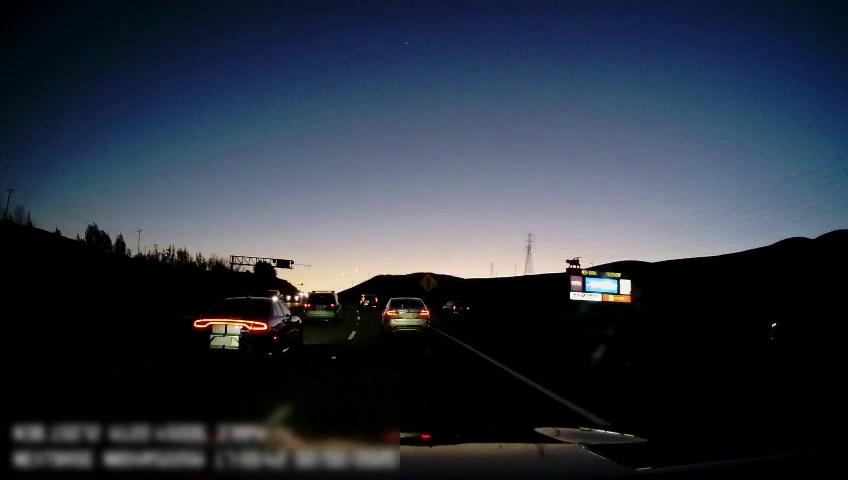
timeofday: Dusk/Dawn/Twilight
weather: Other
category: Drivable Space
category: Drivable Space
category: Vehicles | Truck
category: Vehicles | SUV
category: Vehicles | Car
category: Vehicles | Car
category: Vehicles | SUV
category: Vehicles | Car
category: Vehicles | Car
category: Vehicles | Van
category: Lanes | Alternate Lane
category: Lanes | Current Lane
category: Lanes | Current Lane
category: Traffic | Signs